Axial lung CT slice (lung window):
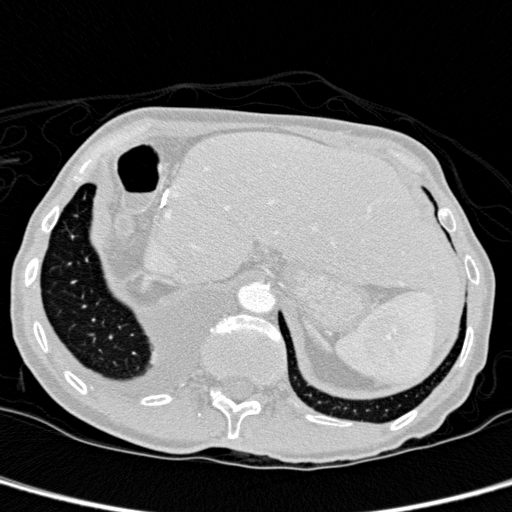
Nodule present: no